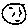
Label: moon